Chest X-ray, PA view. Patient: 59 years old, sex F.
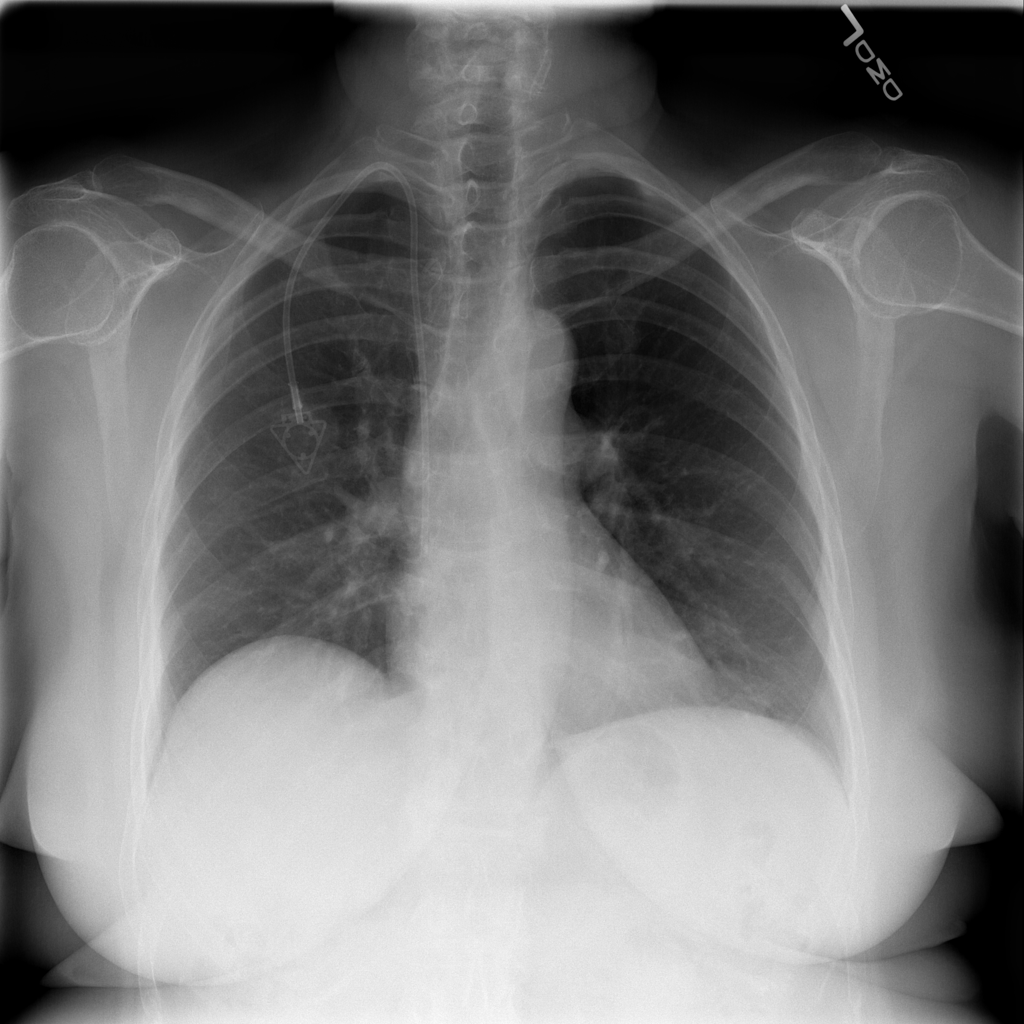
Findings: No Finding